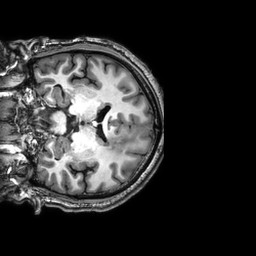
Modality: T1w
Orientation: coronal
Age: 35
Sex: male
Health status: ill
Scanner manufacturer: philips
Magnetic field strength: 3 T
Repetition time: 0.008368 s
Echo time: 0.003845 s